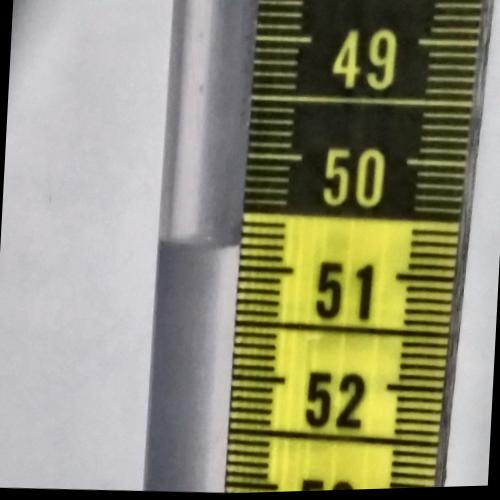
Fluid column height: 50.8 cm